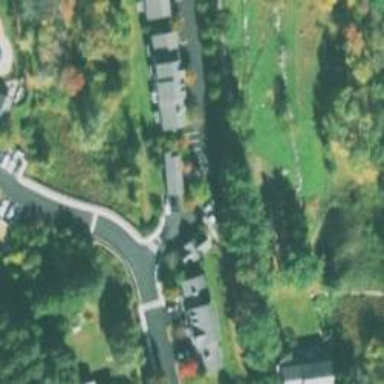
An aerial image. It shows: Residential road with separate sidewalk.